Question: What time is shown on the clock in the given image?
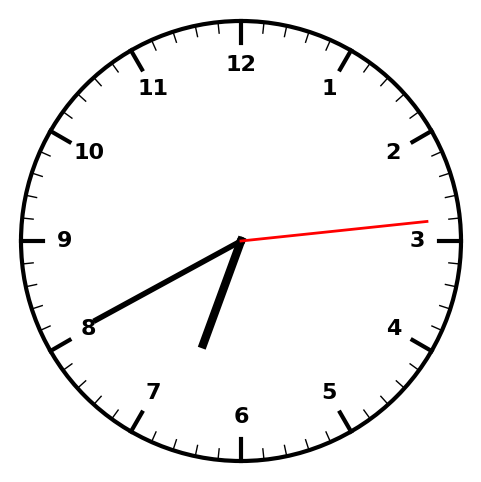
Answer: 06:40:14